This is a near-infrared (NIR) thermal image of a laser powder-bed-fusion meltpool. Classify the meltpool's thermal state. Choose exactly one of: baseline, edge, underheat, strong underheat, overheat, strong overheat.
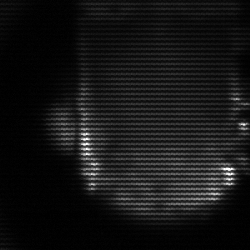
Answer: baseline